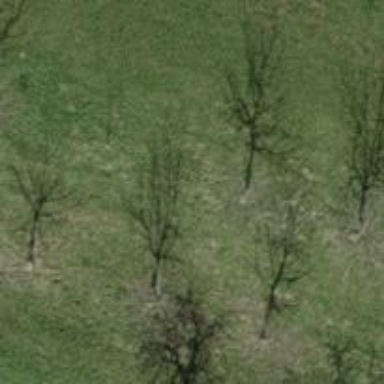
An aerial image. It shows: Beautiful tree in nature.